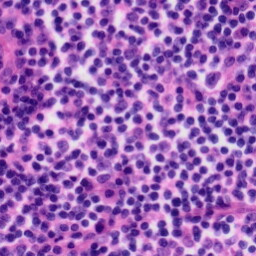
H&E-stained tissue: Tonsil